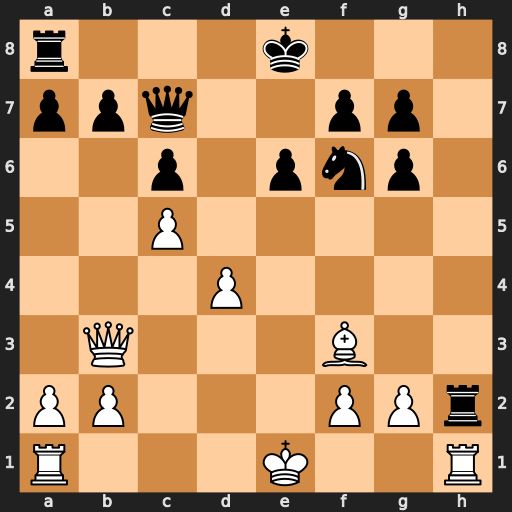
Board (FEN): r3k3/ppq2pp1/2p1pnp1/2P5/3P4/1Q3B2/PP3PPr/R3K2R
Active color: w
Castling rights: KQq
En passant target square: -
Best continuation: Rxh2 Qxh2 Qxb7 Rb8 Qxc6+